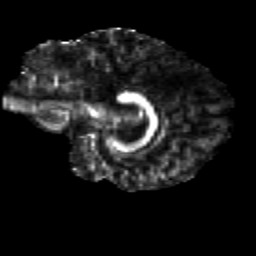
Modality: FA
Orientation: sagittal
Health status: healthy
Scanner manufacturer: siemens
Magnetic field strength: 3 T
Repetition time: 12 s
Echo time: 0.092 s